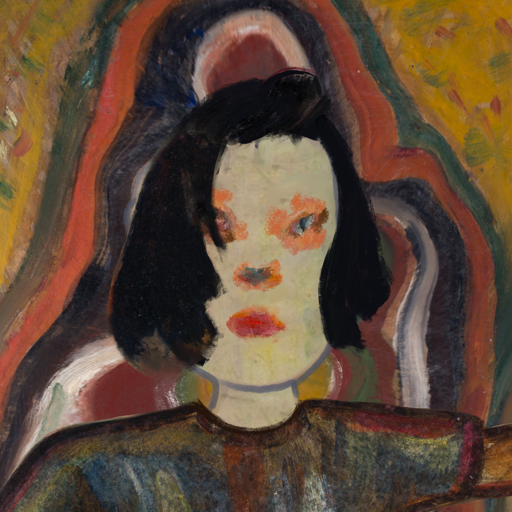
Background: AfterRaid, Head And Neck Front: Hill_Girl, Face Front: Boggyland, Bust: Mosgoul, Hair Front: Mosgoul, Head Accessory: Blank, Second Necklace: Blank, Necklace: Blank, Baby: Blank